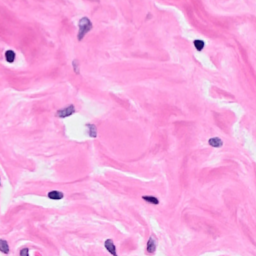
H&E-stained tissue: Breast